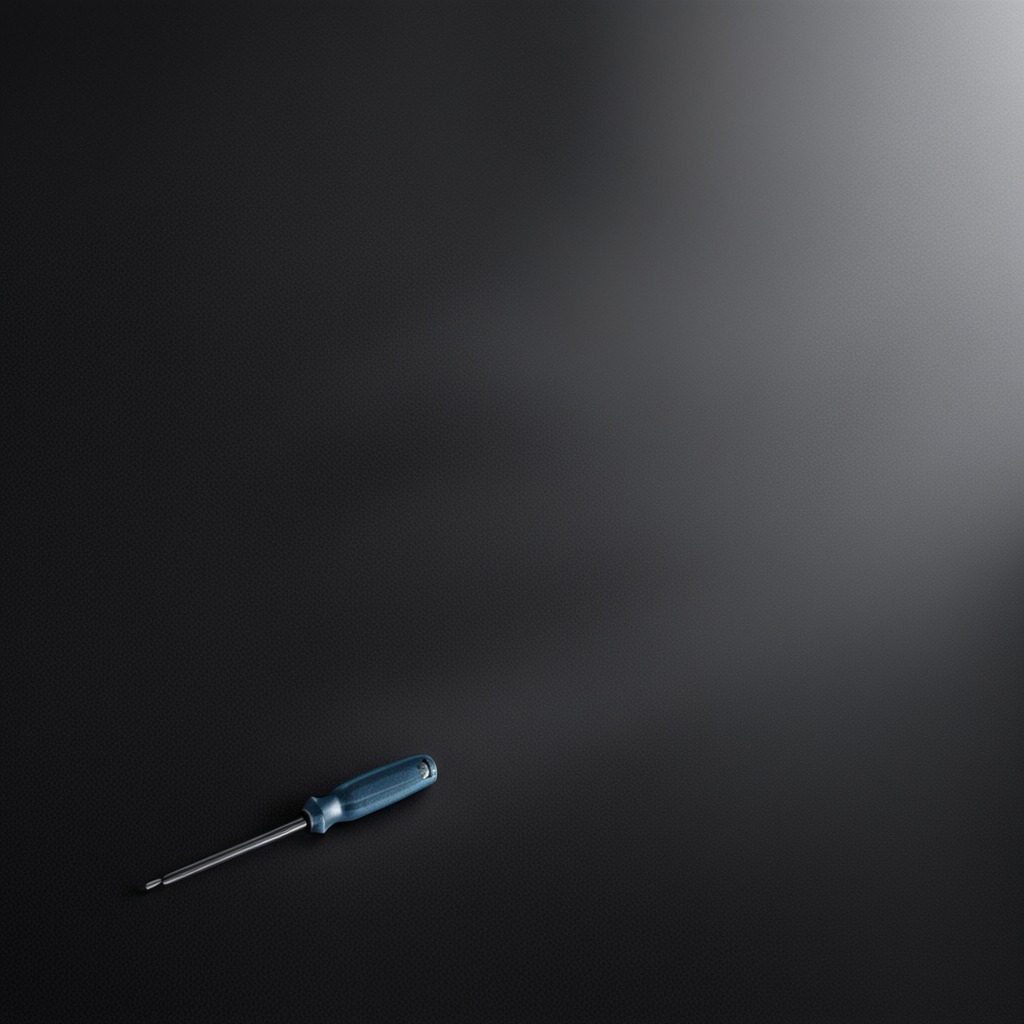
A screwdriver is lying on the clean granite tabletop covered with a black rubber mat inside a workshop under bright overhead lighting crisp shadows high clarity worn but beneath the mat.